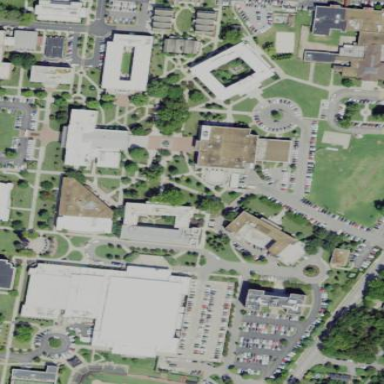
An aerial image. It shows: University.